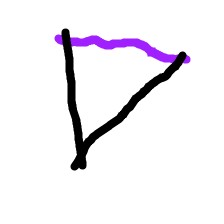
Shape: triangle